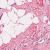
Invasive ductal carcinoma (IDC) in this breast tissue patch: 0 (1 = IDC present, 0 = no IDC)